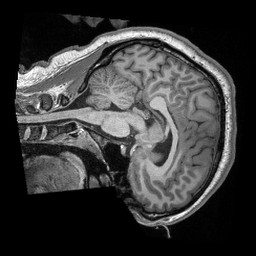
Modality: T1w
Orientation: sagittal
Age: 21
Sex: male
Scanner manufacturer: siemens
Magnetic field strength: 3 T
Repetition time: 2.3 s
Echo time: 0.00308 s